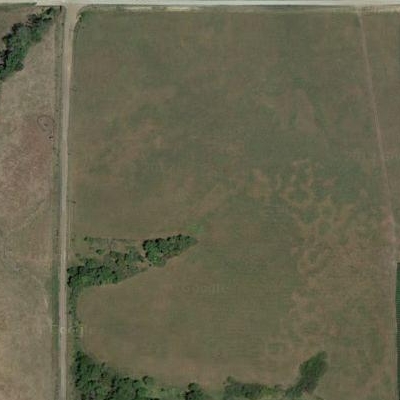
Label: aGrass